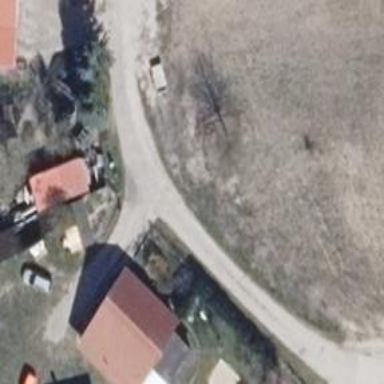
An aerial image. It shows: Alley classified as service road.